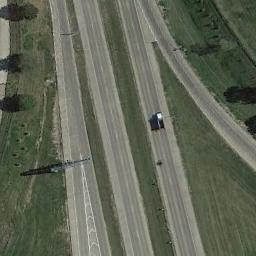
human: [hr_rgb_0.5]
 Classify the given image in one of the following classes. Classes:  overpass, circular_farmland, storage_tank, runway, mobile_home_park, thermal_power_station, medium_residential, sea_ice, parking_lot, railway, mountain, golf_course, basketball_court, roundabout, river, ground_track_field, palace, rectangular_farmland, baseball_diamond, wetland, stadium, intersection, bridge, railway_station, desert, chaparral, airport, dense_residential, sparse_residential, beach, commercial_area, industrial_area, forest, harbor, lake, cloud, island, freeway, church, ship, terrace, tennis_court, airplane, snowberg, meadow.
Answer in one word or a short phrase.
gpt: freeway